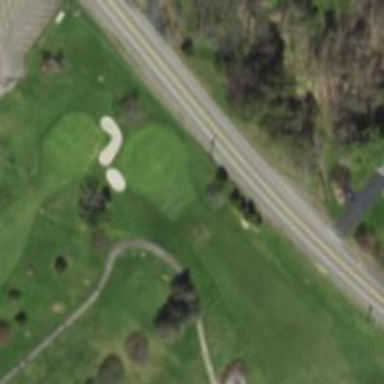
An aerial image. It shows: View of golf hole.